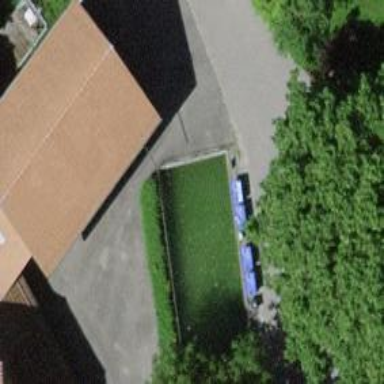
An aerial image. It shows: Recycling container at amenity designated for recycling.